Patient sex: M
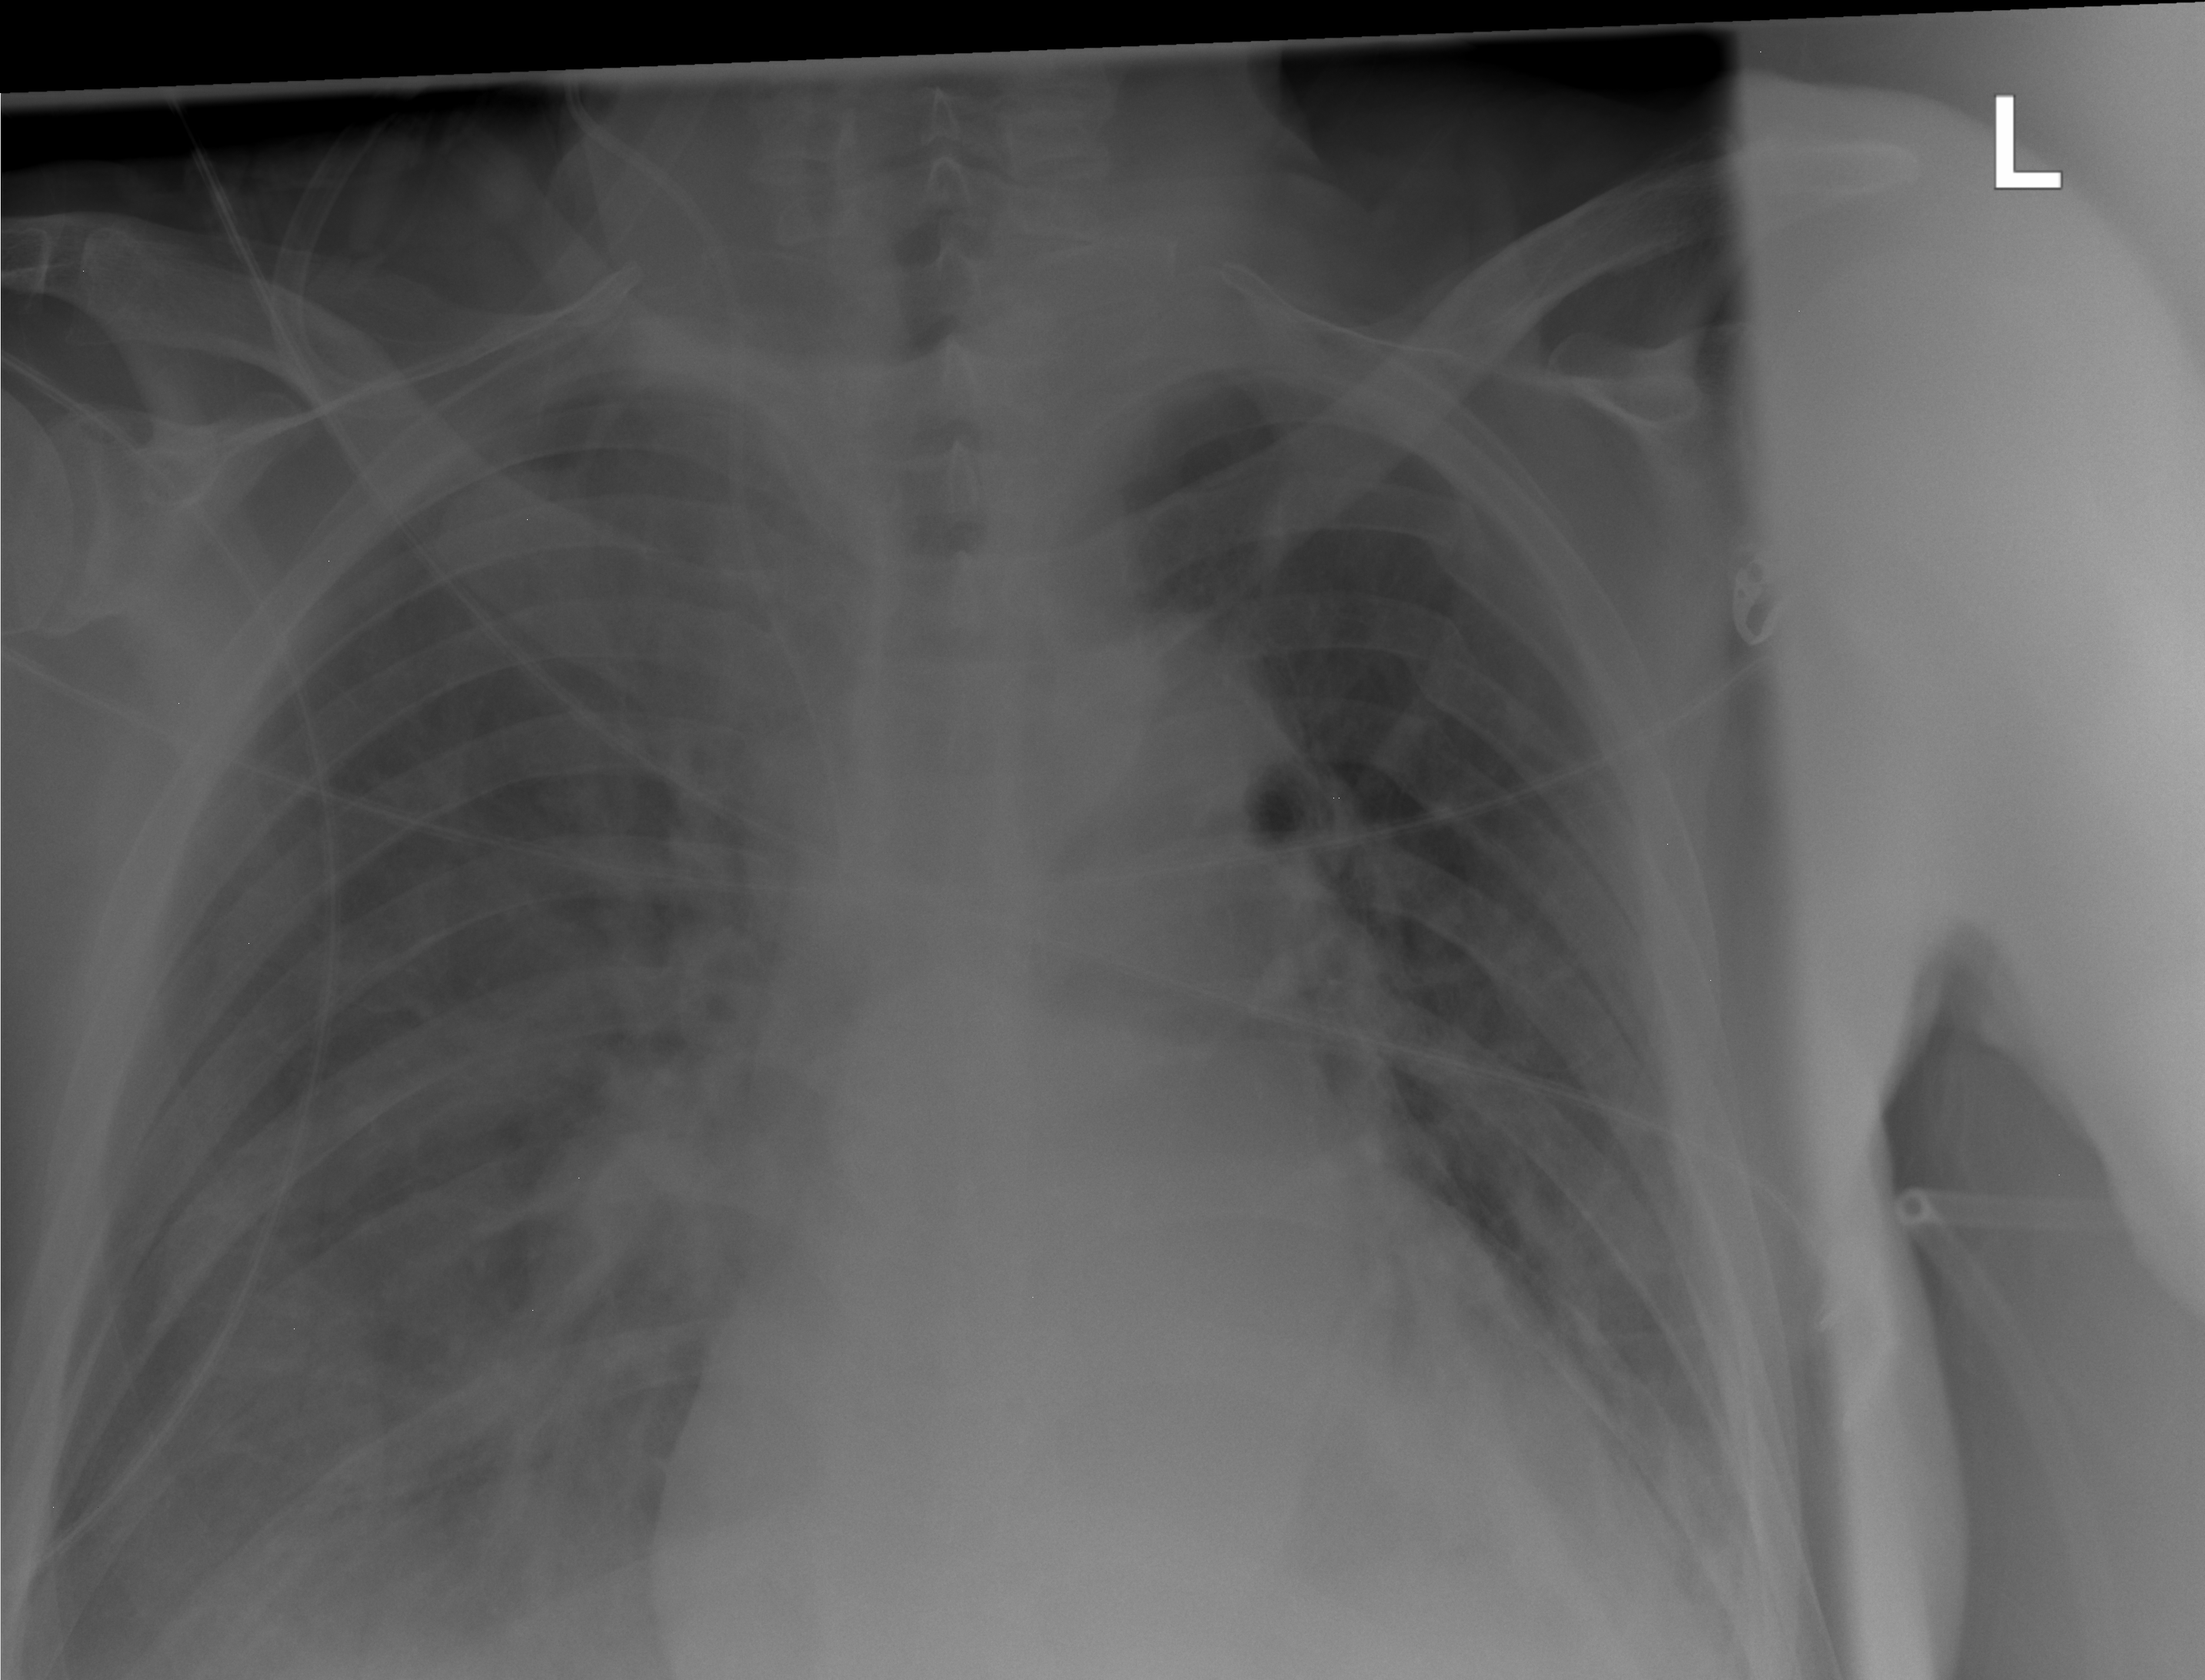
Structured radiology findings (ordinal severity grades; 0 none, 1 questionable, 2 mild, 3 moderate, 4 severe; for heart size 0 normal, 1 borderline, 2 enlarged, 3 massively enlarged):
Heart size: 2
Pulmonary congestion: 2
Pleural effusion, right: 2
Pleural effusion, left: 2
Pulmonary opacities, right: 0
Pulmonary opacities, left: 0
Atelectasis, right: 2
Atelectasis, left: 2